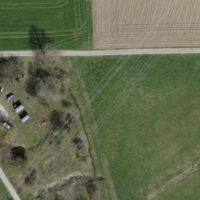
EUNIS habitat code: 52
Species observed at this site:
Tettigonia viridissima
Ichthyosaura alpestris
Bombina variegata
Gryllus campestris
Hyla arborea
Maniola jurtina